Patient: sex M, age 42
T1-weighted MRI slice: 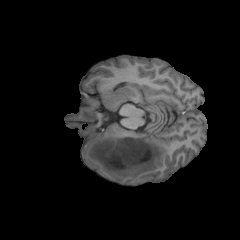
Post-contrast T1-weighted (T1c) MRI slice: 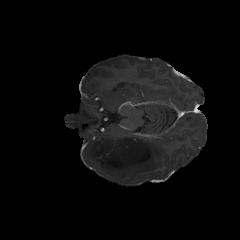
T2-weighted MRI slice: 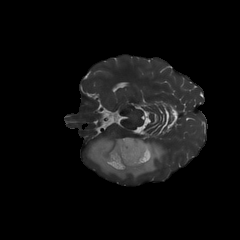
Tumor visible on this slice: yes
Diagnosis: Astrocytoma, IDH-mutant
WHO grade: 2